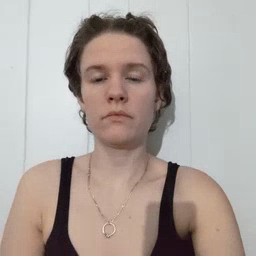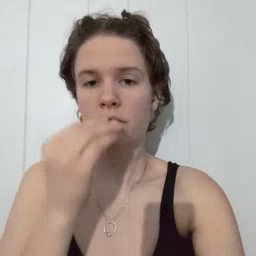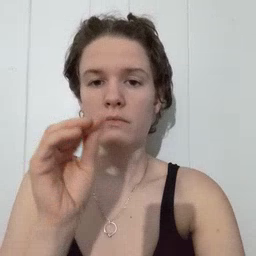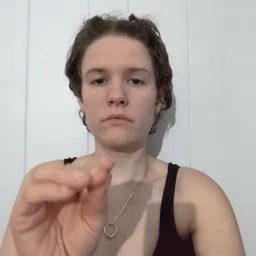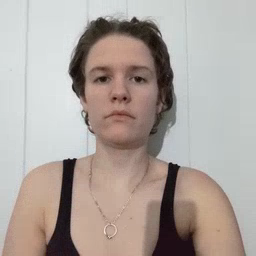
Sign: kiss